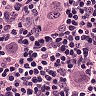
Metastatic tissue present: yes